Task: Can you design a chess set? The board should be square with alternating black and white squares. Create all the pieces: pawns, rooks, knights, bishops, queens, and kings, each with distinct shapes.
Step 4086:
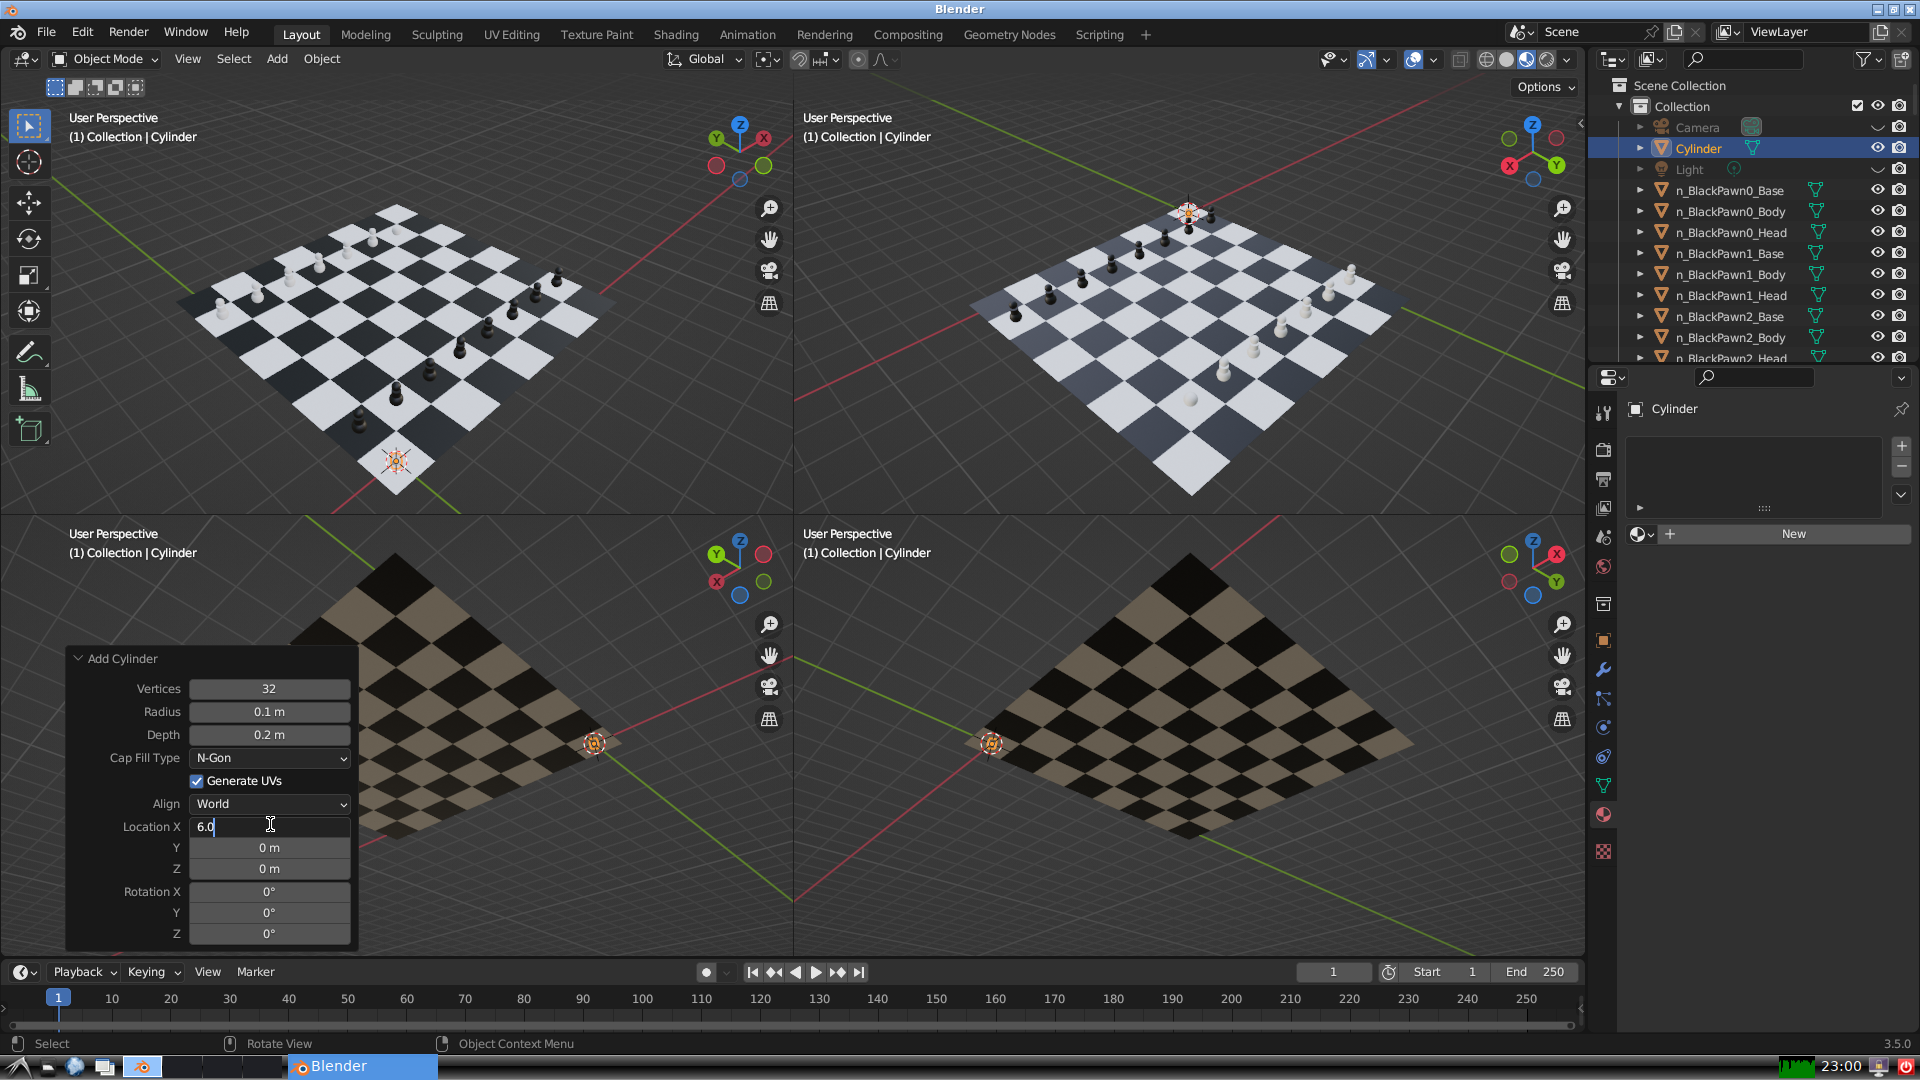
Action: {"key_press": ['Return']}